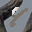
Label: 4